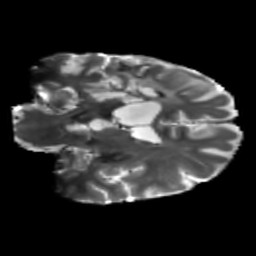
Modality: T2w
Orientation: coronal
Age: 60
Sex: male
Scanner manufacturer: siemens
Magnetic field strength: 3 T
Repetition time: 5.25 s
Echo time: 0.08 s